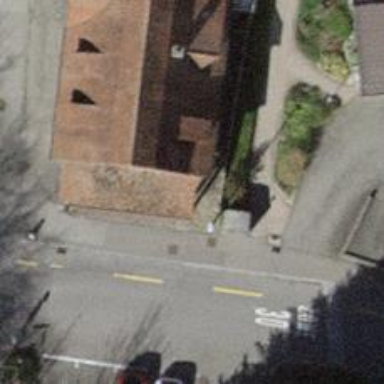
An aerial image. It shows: Post box is visible.